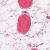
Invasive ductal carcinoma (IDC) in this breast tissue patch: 0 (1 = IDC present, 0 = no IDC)